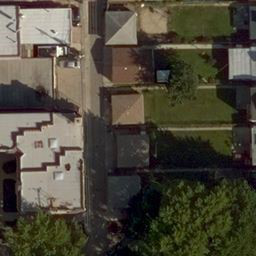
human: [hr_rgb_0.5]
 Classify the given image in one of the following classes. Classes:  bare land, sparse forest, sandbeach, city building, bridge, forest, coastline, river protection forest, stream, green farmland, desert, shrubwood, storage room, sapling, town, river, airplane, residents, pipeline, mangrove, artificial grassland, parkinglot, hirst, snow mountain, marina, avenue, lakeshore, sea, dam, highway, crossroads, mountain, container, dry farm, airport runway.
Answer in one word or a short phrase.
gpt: residents